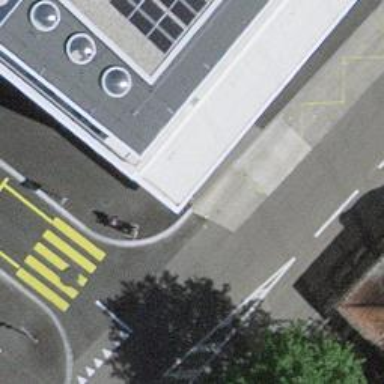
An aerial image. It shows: Platform for public transport. The platform is located by the road.